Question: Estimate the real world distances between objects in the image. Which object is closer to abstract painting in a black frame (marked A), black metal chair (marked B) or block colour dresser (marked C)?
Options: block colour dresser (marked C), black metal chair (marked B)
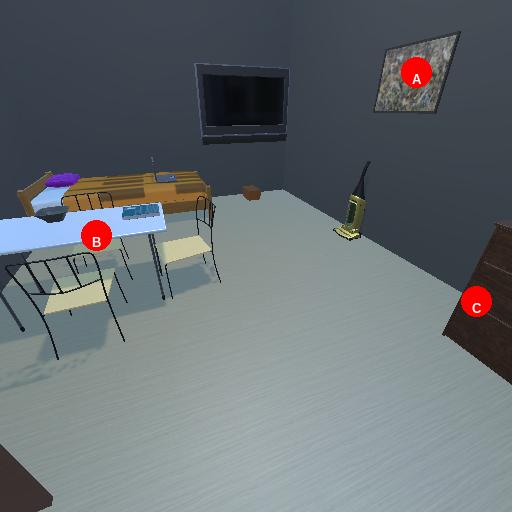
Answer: block colour dresser (marked C)